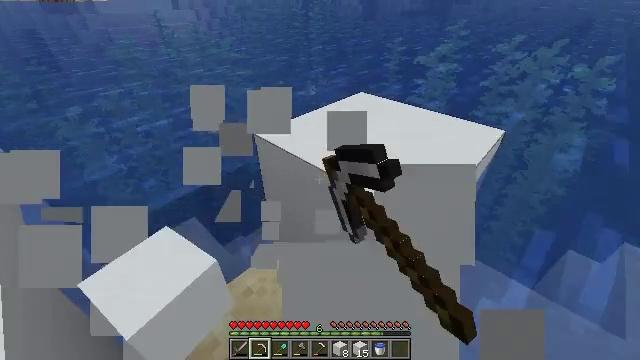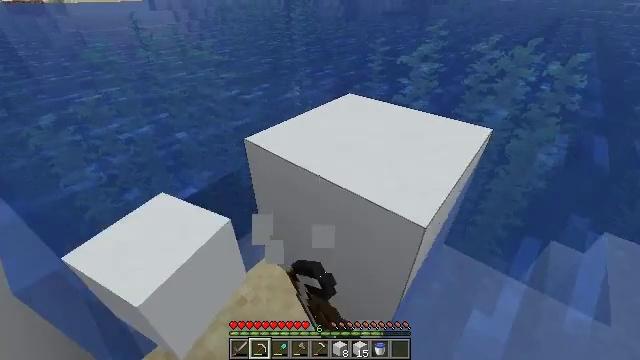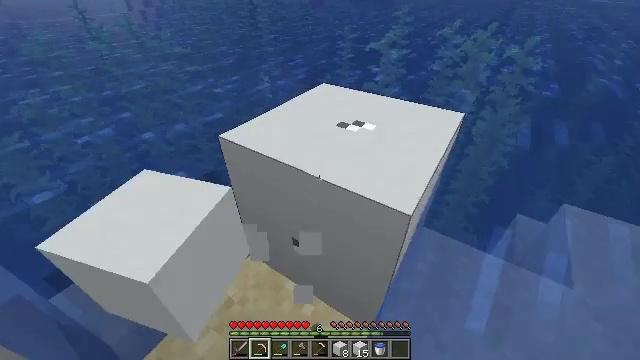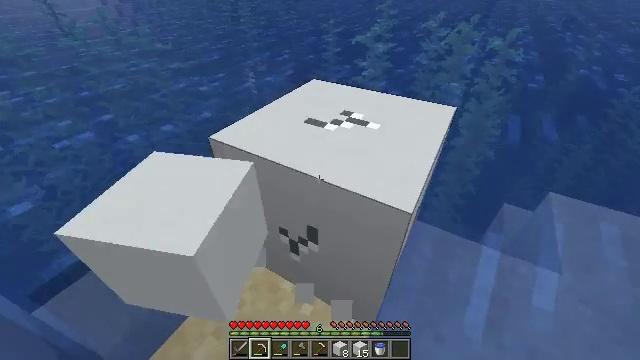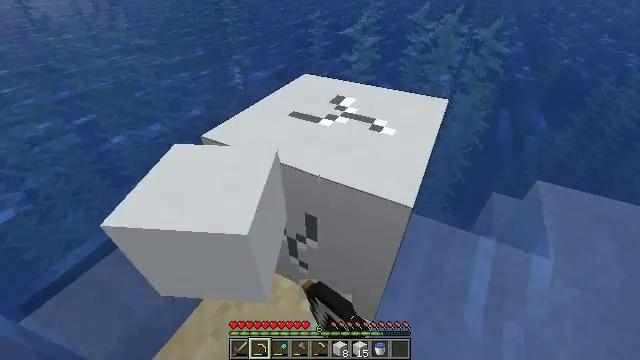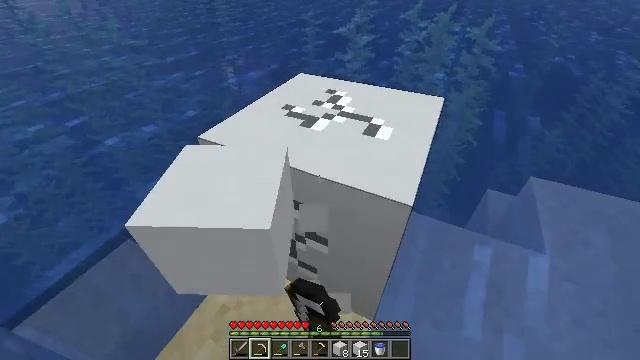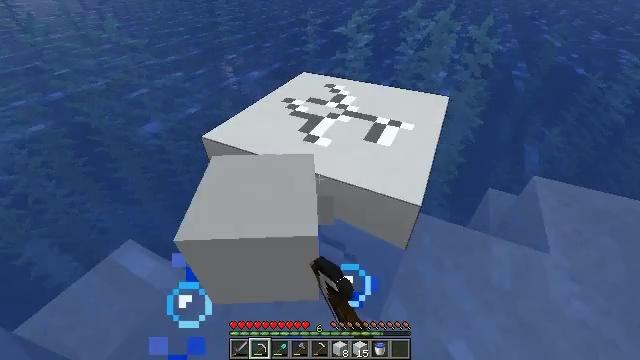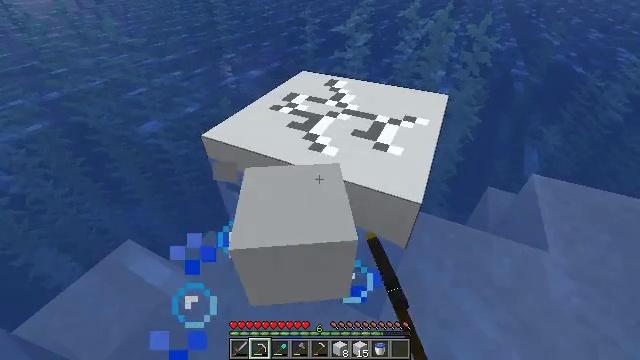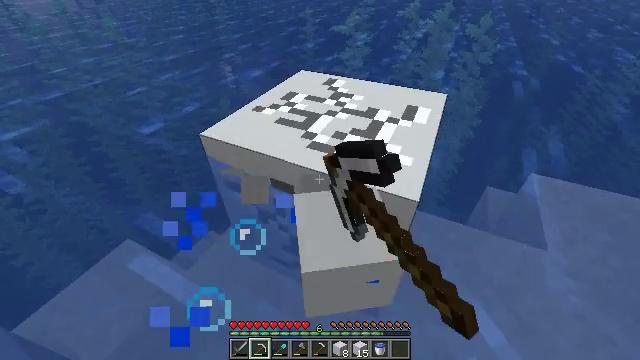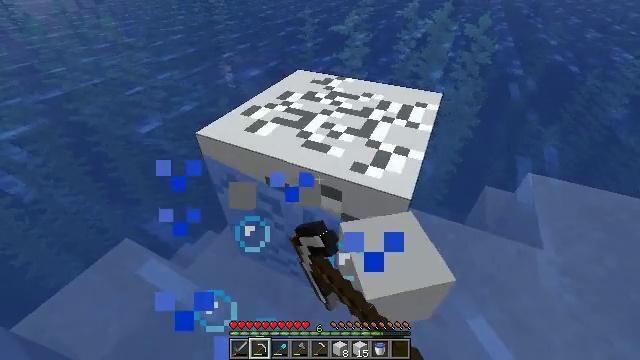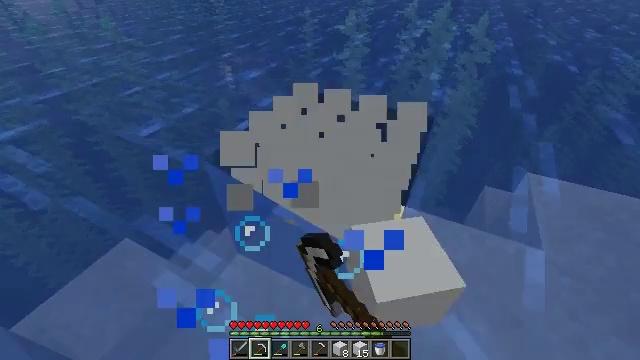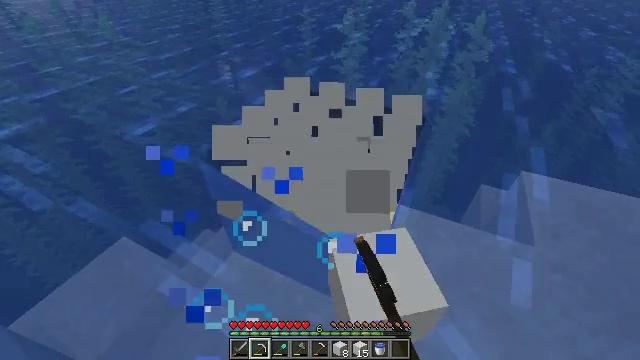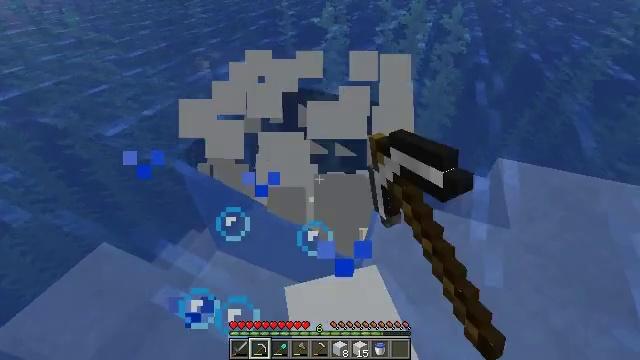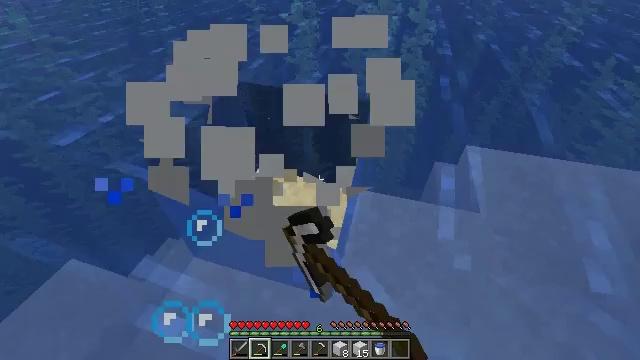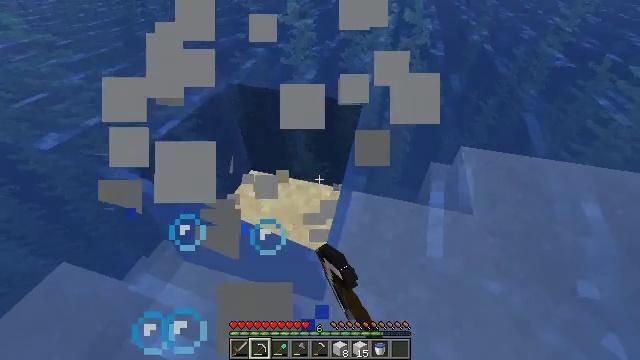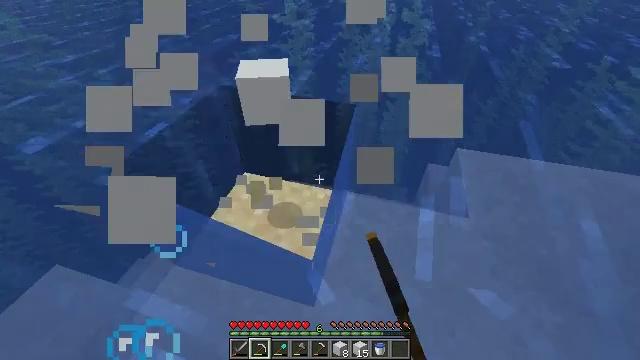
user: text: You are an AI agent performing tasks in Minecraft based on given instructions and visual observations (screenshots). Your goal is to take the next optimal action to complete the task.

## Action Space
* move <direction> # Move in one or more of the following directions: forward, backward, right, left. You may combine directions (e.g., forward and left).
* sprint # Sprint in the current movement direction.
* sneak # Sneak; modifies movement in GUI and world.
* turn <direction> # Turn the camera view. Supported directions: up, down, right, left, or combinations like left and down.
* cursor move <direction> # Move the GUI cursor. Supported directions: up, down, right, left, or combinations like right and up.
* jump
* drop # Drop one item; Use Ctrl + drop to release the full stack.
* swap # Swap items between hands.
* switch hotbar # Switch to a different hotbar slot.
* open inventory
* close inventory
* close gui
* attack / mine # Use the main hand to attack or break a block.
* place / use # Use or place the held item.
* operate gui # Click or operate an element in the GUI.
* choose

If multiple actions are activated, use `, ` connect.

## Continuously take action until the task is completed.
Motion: motion action
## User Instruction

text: Collect white concrete from a structure.
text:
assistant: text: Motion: move forward, turn right, attack / mine
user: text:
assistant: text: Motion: move forward, turn right and down, attack / mine
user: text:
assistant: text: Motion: move forward, turn right and down, attack / mine
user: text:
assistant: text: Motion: turn right and down, attack / mine
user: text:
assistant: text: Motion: turn right, attack / mine
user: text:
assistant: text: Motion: attack / mine
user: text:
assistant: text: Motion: attack / mine
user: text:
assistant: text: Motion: attack / mine
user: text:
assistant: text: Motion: attack / mine
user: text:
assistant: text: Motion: attack / mine
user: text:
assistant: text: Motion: attack / mine
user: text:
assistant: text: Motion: move forward, turn right and down, attack / mine
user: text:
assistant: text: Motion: move forward, turn right, attack / mine
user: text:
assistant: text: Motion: move forward, attack / mine
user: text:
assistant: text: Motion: move forward, attack / mine
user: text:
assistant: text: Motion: move forward, attack / mine
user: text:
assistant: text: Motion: move forward, attack / mine
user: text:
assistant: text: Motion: move forward, attack / mine
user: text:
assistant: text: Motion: move forward
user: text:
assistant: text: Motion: move forward
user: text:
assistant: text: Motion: move forward, turn left and up
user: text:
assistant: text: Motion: move forward, turn left and up
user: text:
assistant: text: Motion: move forward, turn left and up
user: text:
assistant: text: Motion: move forward, turn left and up
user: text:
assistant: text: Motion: move forward, turn left
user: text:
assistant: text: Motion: move forward, turn left
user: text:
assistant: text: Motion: move forward, turn left
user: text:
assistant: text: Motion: move forward, turn left
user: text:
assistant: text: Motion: move forward, turn left
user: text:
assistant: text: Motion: move forward